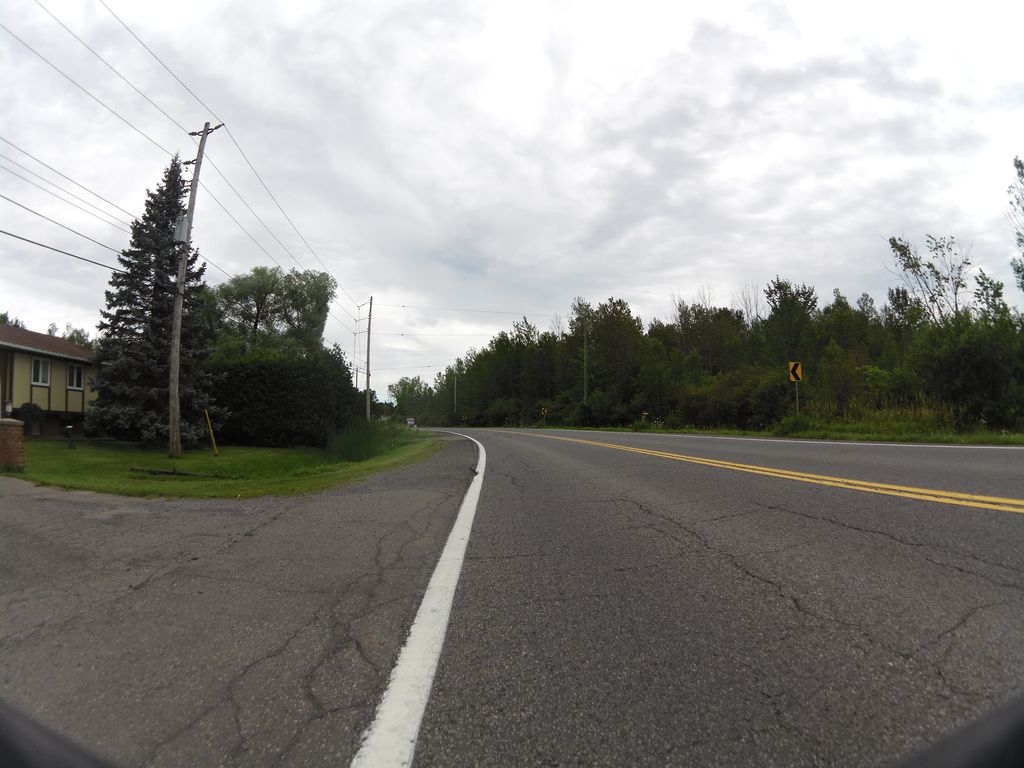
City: ottawa-gatineau